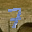
Label: 7